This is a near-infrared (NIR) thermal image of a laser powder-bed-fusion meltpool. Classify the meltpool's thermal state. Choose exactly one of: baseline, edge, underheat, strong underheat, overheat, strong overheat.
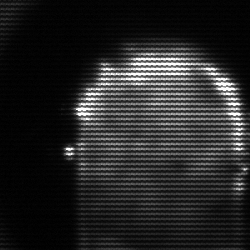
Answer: baseline